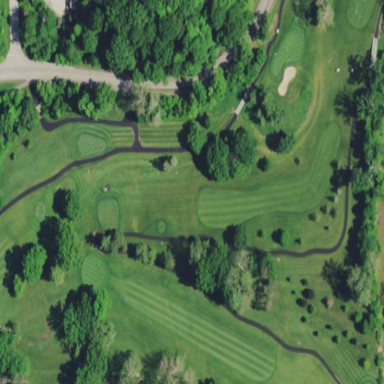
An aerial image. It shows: Grassy area designated as golf fairway.